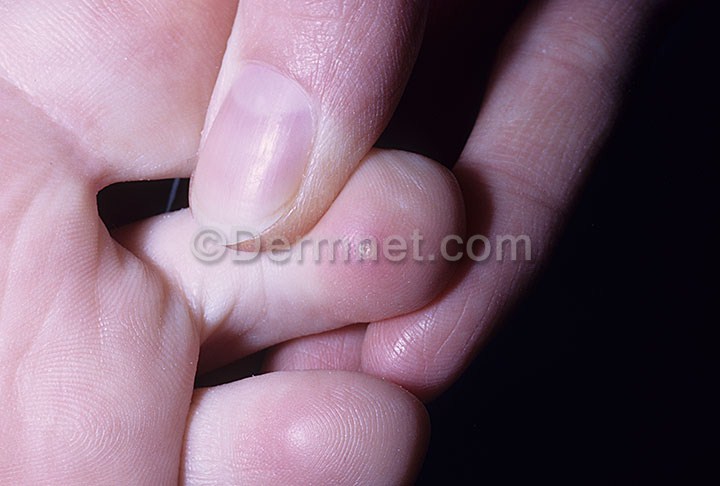
Disease: Warts Molluscum and other Viral Infections